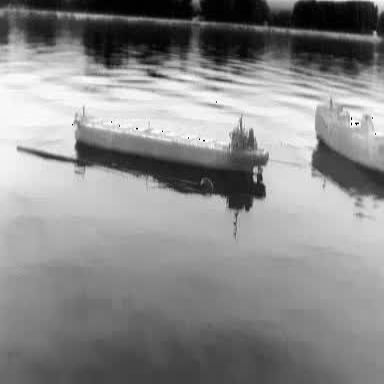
There are two objects shown in the infrared image, including a liner, and a container_ship.